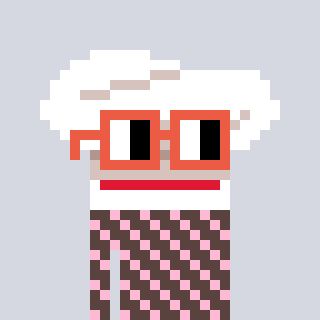
a pixel art character with square orange glasses, a chef hat-shaped head and a darkbrown-colored body on a cool background